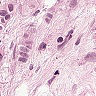
Metastatic tissue present: yes